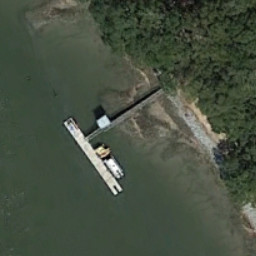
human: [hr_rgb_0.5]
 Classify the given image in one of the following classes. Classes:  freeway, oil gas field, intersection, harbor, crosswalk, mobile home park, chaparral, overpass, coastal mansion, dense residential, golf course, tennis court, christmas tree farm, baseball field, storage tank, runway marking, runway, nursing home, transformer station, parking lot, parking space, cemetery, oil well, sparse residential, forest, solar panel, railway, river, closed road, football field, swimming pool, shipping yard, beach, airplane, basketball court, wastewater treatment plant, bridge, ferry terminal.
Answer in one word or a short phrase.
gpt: ferry terminal